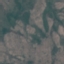
Label: HerbaceousVegetation